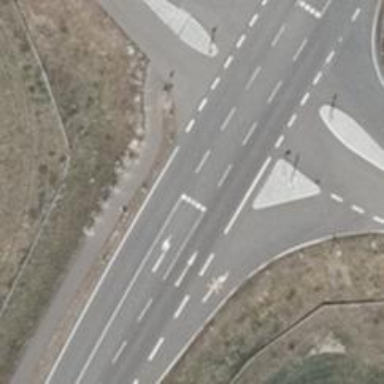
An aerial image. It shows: Secondary road with asphalt surface and embankment.